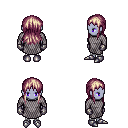
a pixel art fantasy rpg character, female body template, dark elf, purple skin, chain mail, white pants, white blonde unkempt hairstyle, metal gloves, metal boots, four views (front, back, left, right), 2x2 character sprite sheet, small pixel art, hard edges, no anti-aliasing